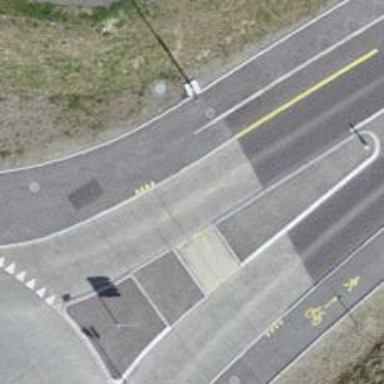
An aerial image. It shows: Cycleway.